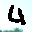
Label: 4